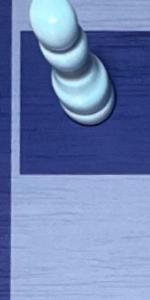
Label: Empty